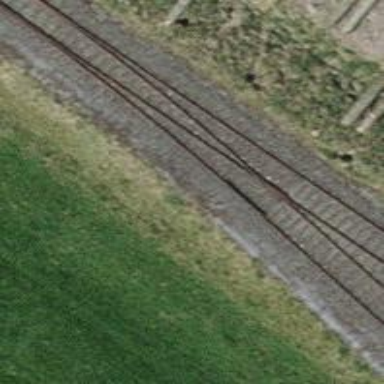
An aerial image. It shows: Single-track railway spur.